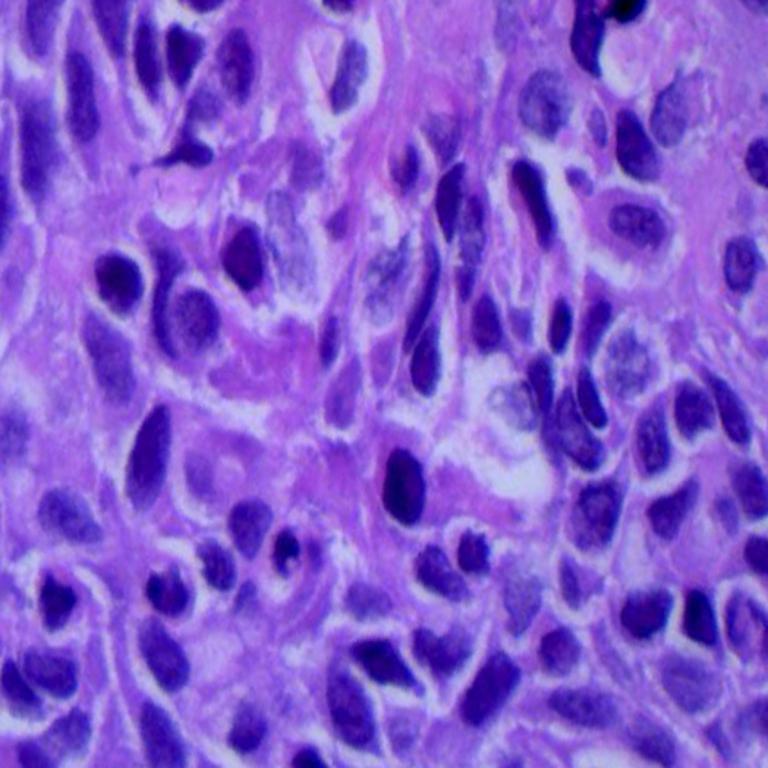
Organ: lung
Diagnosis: squamous carcinomas